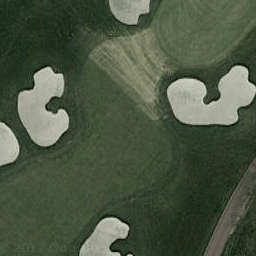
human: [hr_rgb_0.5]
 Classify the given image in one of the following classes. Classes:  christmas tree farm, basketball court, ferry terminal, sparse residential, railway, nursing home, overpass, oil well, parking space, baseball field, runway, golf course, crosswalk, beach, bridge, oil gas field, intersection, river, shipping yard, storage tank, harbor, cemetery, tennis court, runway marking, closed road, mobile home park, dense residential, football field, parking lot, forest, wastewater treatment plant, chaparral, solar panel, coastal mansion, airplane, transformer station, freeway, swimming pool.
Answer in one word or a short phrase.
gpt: golf course